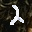
Label: 2